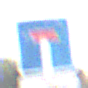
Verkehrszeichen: Sackgasse
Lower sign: HinweisGeaenderteVorfahrtVerkehrsfuehrungVerkehrsregelung3
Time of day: MorningAfternoon
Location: Outdoor (Nature)
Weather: PartlyCloudy
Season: NotSpecified
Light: Natural